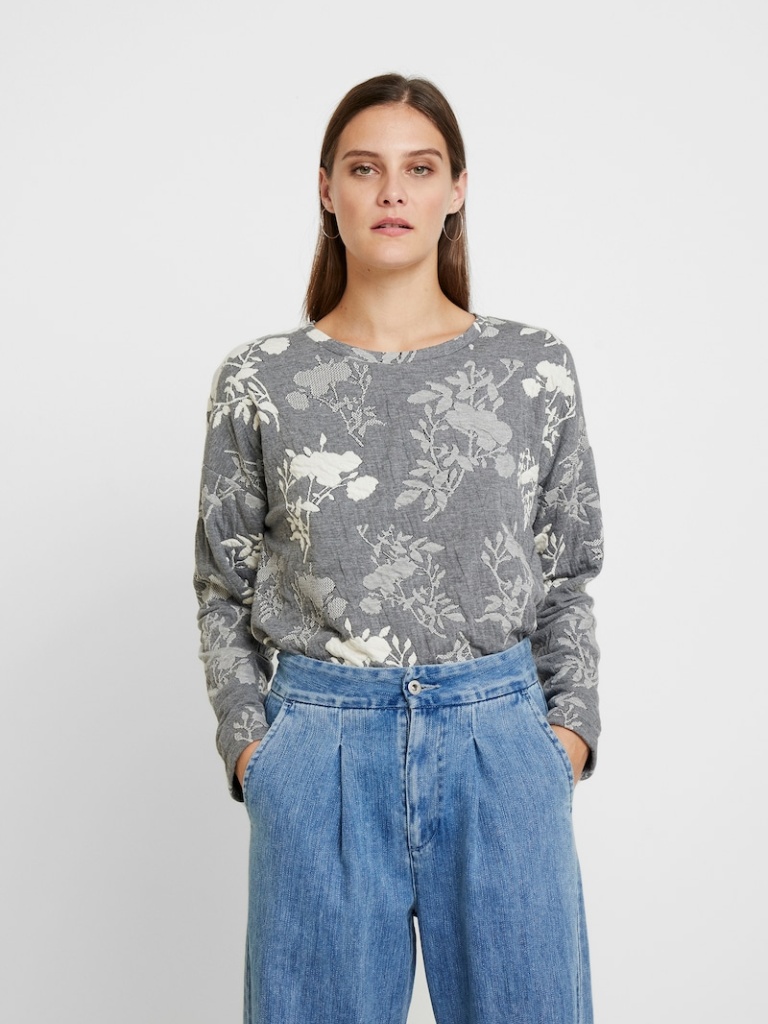
knit relaxed a long-sleeved with the sleeves down hip length Fully Tucked in crew sweater